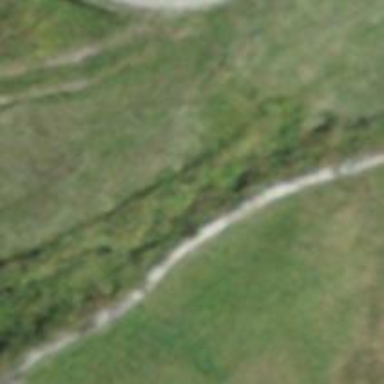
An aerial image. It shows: Dry stone wall barrier.